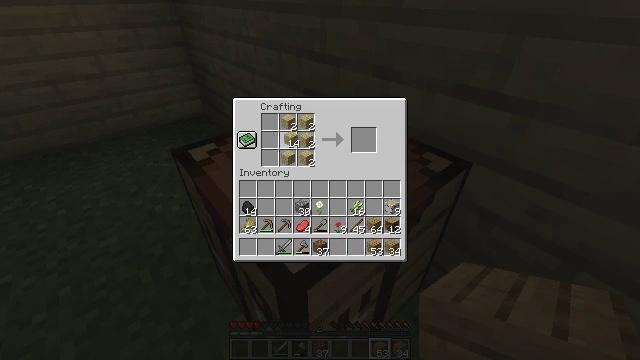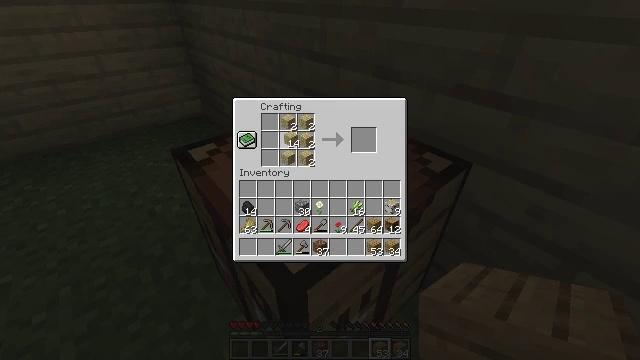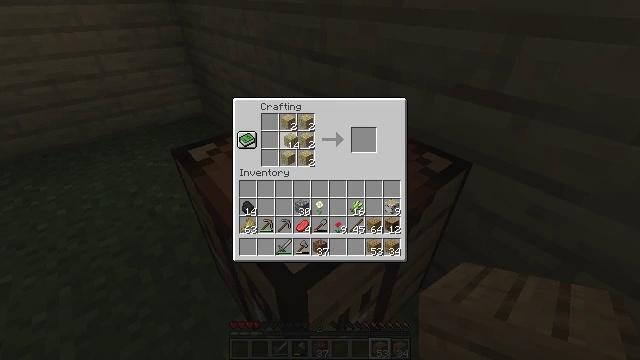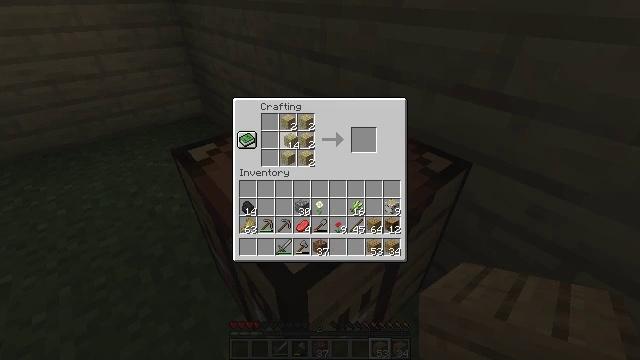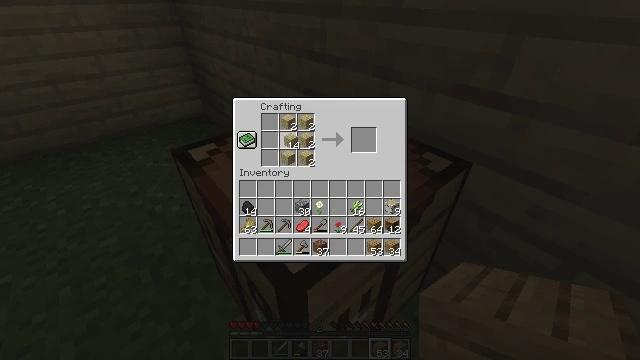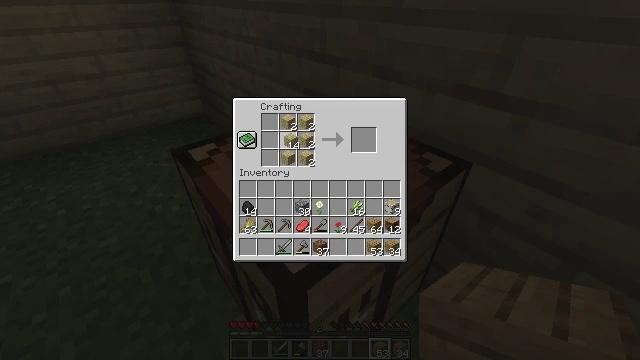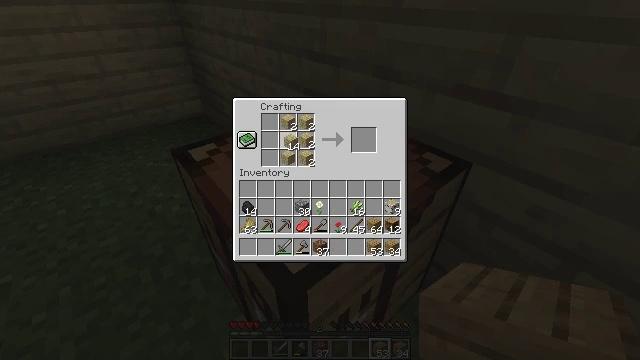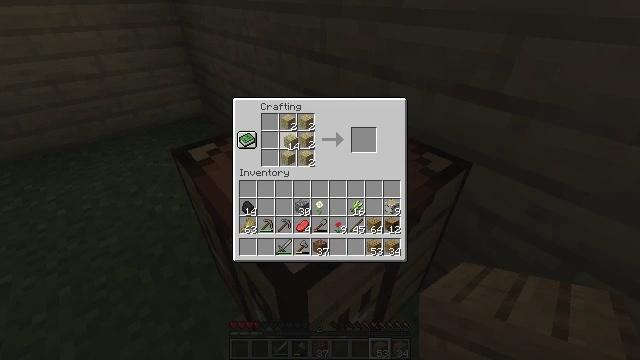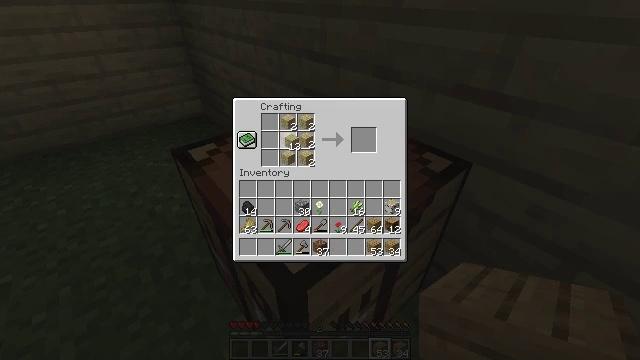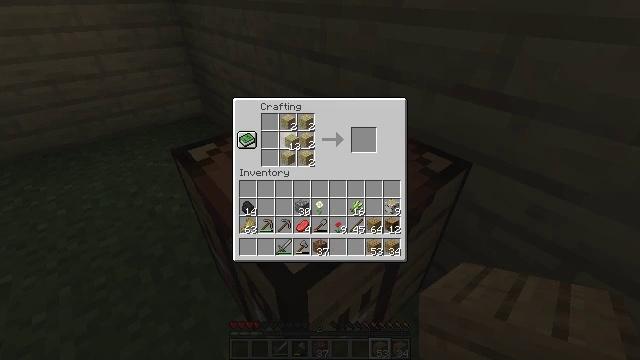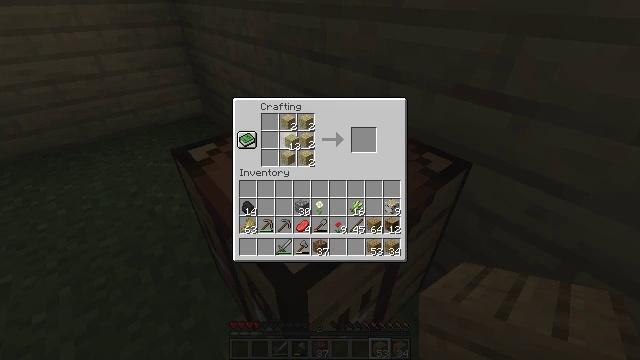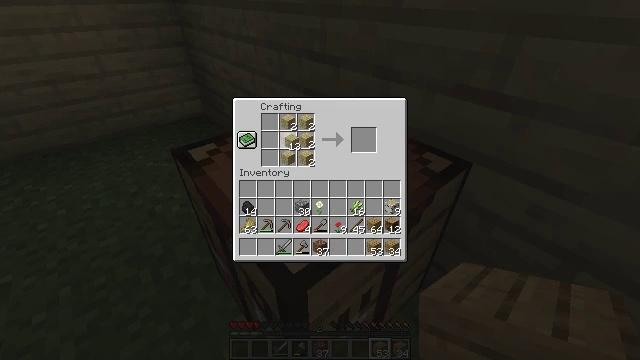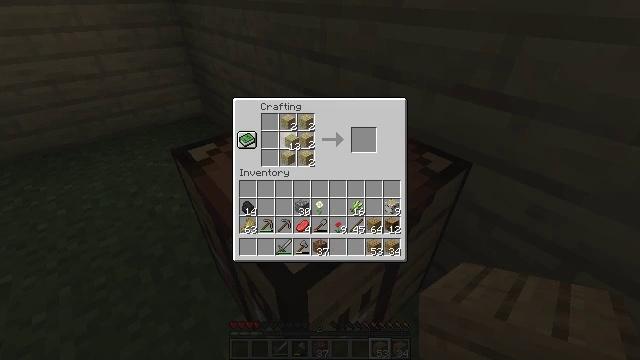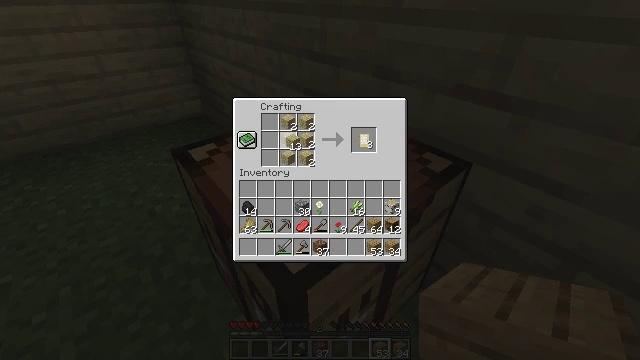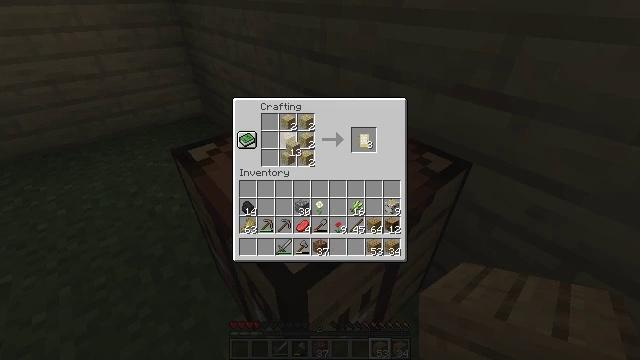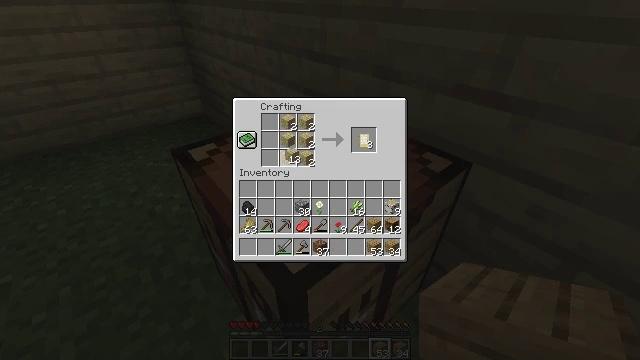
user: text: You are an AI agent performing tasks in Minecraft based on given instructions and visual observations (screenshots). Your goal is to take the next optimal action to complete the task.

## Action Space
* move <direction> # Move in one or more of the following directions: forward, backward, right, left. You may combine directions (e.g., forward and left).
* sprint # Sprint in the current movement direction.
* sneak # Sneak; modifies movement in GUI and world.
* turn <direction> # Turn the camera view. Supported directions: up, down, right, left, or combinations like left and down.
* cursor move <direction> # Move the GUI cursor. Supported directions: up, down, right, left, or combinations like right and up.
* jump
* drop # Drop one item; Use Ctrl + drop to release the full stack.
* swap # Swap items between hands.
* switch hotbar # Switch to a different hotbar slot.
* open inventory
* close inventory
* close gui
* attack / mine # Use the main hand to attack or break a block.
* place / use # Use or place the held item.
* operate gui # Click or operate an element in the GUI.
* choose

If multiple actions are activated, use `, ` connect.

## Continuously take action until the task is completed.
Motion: motion action
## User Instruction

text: Craft a birch door using birch planks in the crafting grid.
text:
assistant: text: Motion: no_op
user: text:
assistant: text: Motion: choose
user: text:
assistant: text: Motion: choose
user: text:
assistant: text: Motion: choose
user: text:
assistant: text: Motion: choose
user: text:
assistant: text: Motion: choose
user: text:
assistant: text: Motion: choose
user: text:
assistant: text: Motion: no_op
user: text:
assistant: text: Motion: no_op
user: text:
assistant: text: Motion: no_op
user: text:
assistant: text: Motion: no_op
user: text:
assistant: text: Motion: no_op
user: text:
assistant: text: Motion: no_op
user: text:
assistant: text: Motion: no_op
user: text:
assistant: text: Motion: cursor move down
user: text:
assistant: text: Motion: no_op
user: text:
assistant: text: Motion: no_op
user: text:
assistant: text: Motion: no_op
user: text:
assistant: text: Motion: no_op
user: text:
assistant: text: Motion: no_op
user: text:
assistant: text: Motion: no_op
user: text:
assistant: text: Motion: choose
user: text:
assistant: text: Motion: choose
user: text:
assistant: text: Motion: choose
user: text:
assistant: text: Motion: choose
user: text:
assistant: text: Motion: choose
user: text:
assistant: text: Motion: choose
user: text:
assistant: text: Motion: choose
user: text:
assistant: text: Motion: no_op
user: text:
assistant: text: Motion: no_op